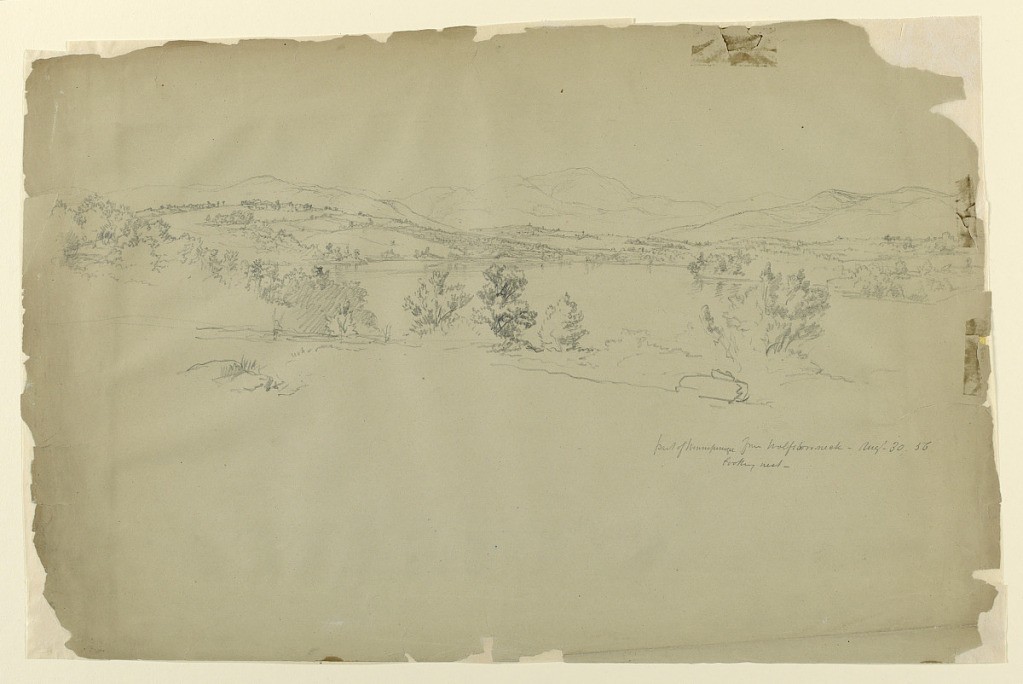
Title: Lake Winnipesaukee from Wolfeboro Neck, Looking West
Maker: Daniel Huntington, American, 1816–1906
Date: August 30, 1856
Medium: Graphite and black crayon on grey paper
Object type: Drawing
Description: Tree lined shore in foreground, with mountains are opposite shore.